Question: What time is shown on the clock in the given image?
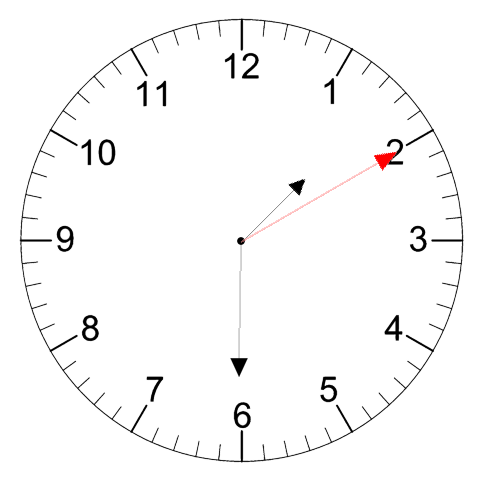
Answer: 01:30:10